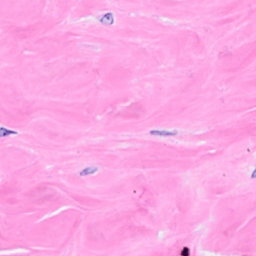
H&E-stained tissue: Breast